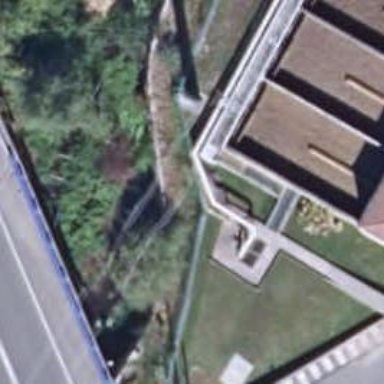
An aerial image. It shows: Retaining wall.